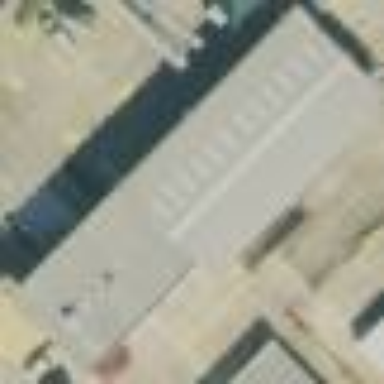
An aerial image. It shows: Building with car rental and storage rental services.